Question: I am fairly new to Indexes. I have table following table [FORUM1]
'''
[msg_id] [int] IDENTITY(1,1) NOT NULL,
[cat_id] [int] NULL,
<URL> NULL
'''
And have created a non clustered index
'''
CREATE NONCLUSTERED INDEX catindex ON forum1(cat_id)
'''
Now when i run this simple query, i can see index is not being used
'''
SELECT msg_title FROM forum1 where cat_id=4
'''
Index only gets called if i create CI and include the MSG_TITLE fld. But the issue is that i have to run many more similar queries on actually table like date=something, userid=20, status=1. So including columns in every index doesn't good to me .

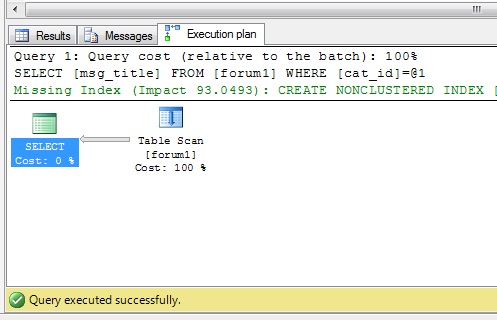
Answer: The 'msg_title' is not contained in the index -> any value found in the non-clustered index will need a into the actual data pages, which is an - so therefore, most likely, a table scan is quicker. Plus: the "table scan" indicates you have a heap - a table without a clustered index - which is a bad thing (most of the time) to begin with. Why don't you have a clustered index?
You can fix this by e.g. the 'msg_title' in your index:
'''
CREATE NONCLUSTERED INDEX catindex
ON forum1(cat_id) INCLUDE(msg_title)
'''
and now, I'm pretty sure, SQL Server will use that index (since it can find all the data needed for the query in the index structure - the index is said to be a ). The benefit here is: the extra column is only in the leaf level of the index, so it makes the index only minimally bigger. Yet, it can lead to the index being used just all that more often. Well worth it!